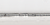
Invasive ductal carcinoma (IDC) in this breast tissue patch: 0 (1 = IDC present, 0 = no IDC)